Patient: sex F, age 54
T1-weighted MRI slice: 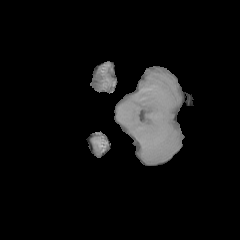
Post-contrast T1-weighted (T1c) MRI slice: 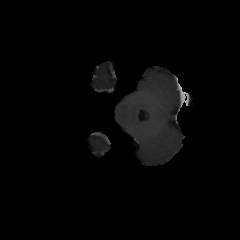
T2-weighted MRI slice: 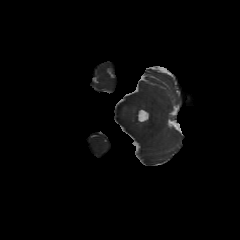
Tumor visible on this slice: no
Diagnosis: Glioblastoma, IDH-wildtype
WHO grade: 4